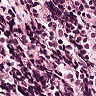
Metastatic tissue present: no